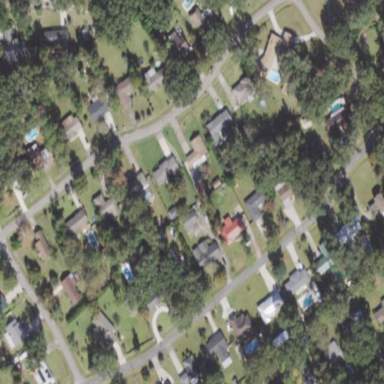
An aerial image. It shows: Residential area composed of single-family homes.